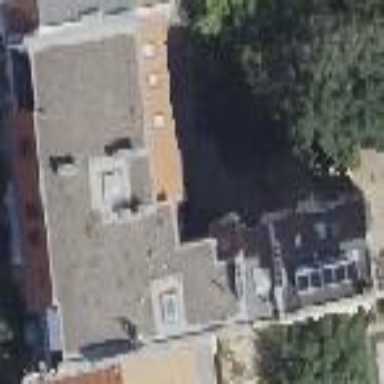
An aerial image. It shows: Building consisting of apartments with double saltbox roof shape.